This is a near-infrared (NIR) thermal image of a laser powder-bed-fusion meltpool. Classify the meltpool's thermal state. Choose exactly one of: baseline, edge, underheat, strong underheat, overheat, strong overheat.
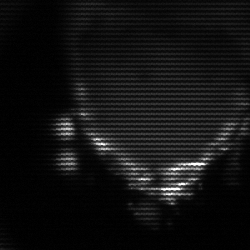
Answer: edge